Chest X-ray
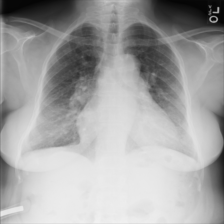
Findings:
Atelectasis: negative
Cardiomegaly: negative
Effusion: negative
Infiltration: negative
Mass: negative
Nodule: negative
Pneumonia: negative
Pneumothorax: negative
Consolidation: negative
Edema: negative
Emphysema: negative
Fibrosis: negative
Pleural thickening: negative
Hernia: negative